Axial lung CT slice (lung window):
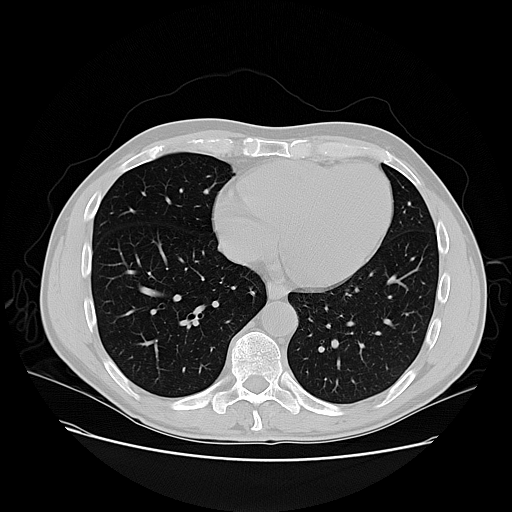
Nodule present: no